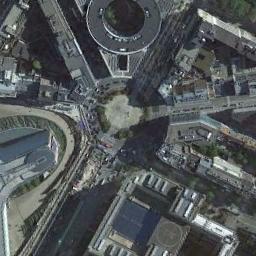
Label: roundabout